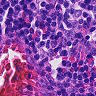
Metastatic tissue present: no